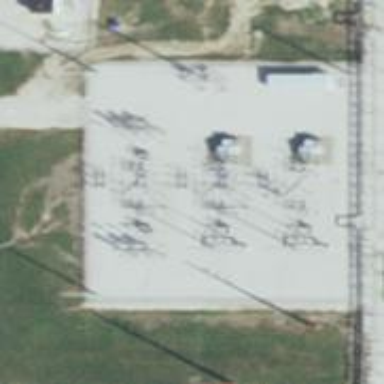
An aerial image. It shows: Switch used for power control.